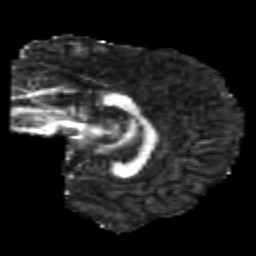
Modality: FA
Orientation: sagittal
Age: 22
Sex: female
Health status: healthy
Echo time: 0.074 s